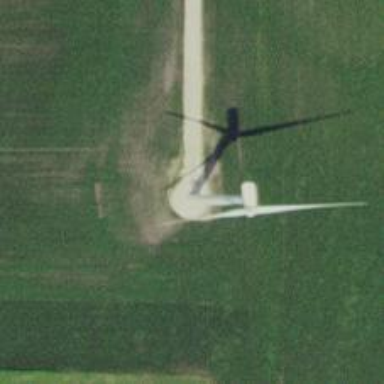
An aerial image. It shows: Wind turbine generator that utilizes wind as its source for generating electricity. It is of the horizontal axis type.